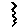
Label: zigzag